Question: Recently Firefox OS has been arrived in market and developers like me and my friends are very curious for developing apps for this mobile . I have started developing apps for this mobile os by seeing tutorial from internet .
For android , there is well facilitated opportunities to bulid GUI of application by dragging and drops . Does same facility exist for firefox OS ?
To be more specific , suppose I want to include a date-picker for Firefox mobile OS like the following screen :

The code for above date-picker UI is as following :
'''
<datepicker type="grid" value="2007-03-26"/>
'''
Is there any way such that I drag and drops the UI and the code for UI will be automatically built like Android ? It will be very helpful for me if there exists such arrangements . I have searched a lot of tutorial in internet but can not get satisfactory answer .
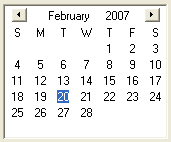
Answer: There is no drag and drop UI for building apps specifically for Firefox OS, but apps on Firefox OS are web apps so that means you can use any existing web development tool to build your apps.
There are a set of building blocks for standard pieces of UI at <URL> but these are really for built-in apps and were not implemented with the intention of re-use for third party web apps. You might instead want to use one of many web UI frameworks available like JQuery UI.
In the particular case of the datepicker you mention, the web already has an HTML tag for that. If you use a <URL>, it will use the system date picker which is optimised for mobile use.
You can develop your web app inside a web browser, but if you'd like to see what your app will look like running in Firefox OS you can use the Firefox OS Simulator addon for Firefox <URL> This will show you the built-in datepicker interface.
Good luck with developing your app!